Question:
This is the idea of what I want to do. Let the user upload an image and display it in the gallery. The gallery shows the first 8 thumbs, with 2 rows of 4, and when you click on it the users sees the image in a fancybox. But how can I get the right 8 images from my database? I know you can 'SELECT * FROM table limit number,number' But I don't know how to calculate those numbers with PHP. Can someone help me set up my gallery?
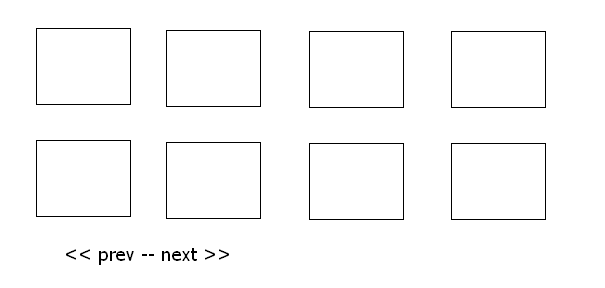
Answer: You probably have information about the current page the user is on like as a GET parameter "p".
Now you can simply use that to find your missing numbers. The first one would be p*8 and the second one p*8+8. Those would be the pictures you want to display on the current page.